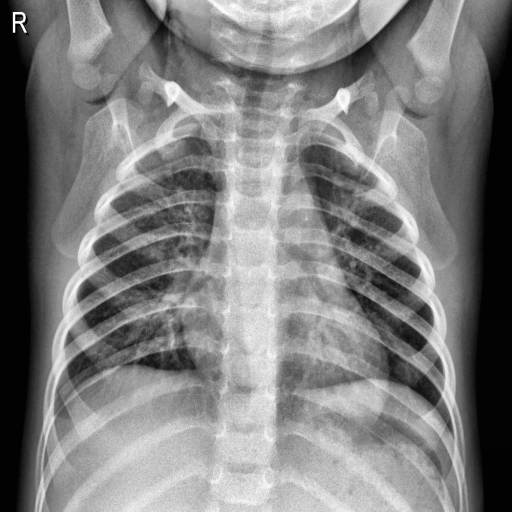
Finding: NORMAL